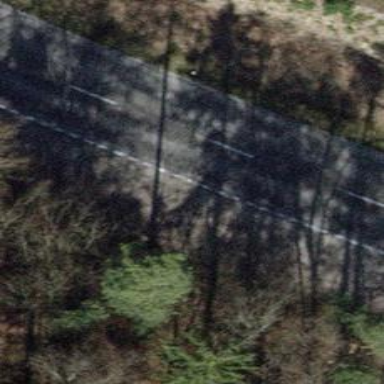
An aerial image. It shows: Tertiary road with asphalt surface.